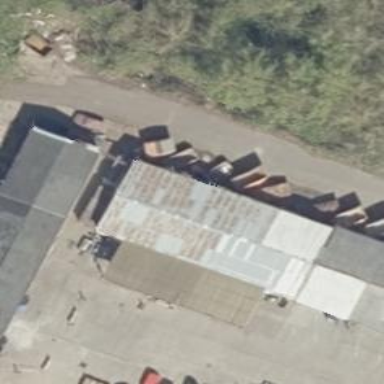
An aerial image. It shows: Commercial building.